Question: Here is the error that I am seeing.

The "cardButton" is responsible for showing the next question. This is a small card app game that I am trying to make and as you can see from the image this is where I am having the issue with the code.
Here is the code:
'''
import UIKit
class MultipleViewController: UIViewController {
@IBOutlet weak var questionLabel2: UILabel!
@IBOutlet var answerButtons: [UIButton]!
@IBOutlet weak var cardButton: UIButton!
@IBAction func cardButtonHandle(_ sender: Any) {
cardButton.isEnabled = true
if questionIdx < count(mcArray) - 1 { // There are still more questions
questionIdx += 1 //
} else {
questionIdx = 0
}
nextQuestion()
}
@IBAction func answerButtonHandle(_ sender: UIButton) {
if sender.titleLabel?.text == correctAnswer{
sender.backgroundColor = UIColor.green
print("Correct!")
} else {
sender.backgroundColor = UIColor.red
print("Wrong Answer")
}
for button in answerButtons{
button.isEnabled = false
if button.titleLabel?.text == correctAnswer {
button.backgroundColor = UIColor.green
}
}
cardButton.isEnabled = true // next question
}
var correctAnswer: String? // correct answers
var answers = [String]() // answers
var question : String? // Questions
var questionIdx = 0 // not sure what this is ?
override func viewDidLoad() {
super.viewDidLoad()
// titleForButtons() // call buttons as soon its loaded..
cardButton.isEnabled = false
nextQuestion()
}
func nextQuestion (){
let currentQuestion = mcArray![questionIdx]
answers = currentQuestion["Answers"] as! [String]
correctAnswer = currentQuestion["CorrectAnswer"] as? String
question = currentQuestion["Question"] as? String
titleForButtons ()
}
func titleForButtons (){
for (idx,button) in answerButtons .enumerated() {
button.titleLabel?.lineBreakMode = .byWordWrapping
button.setTitle(answers[idx],for:.normal)
button.isEnabled = true
}
questionLabel2.text = question
}
}
'''
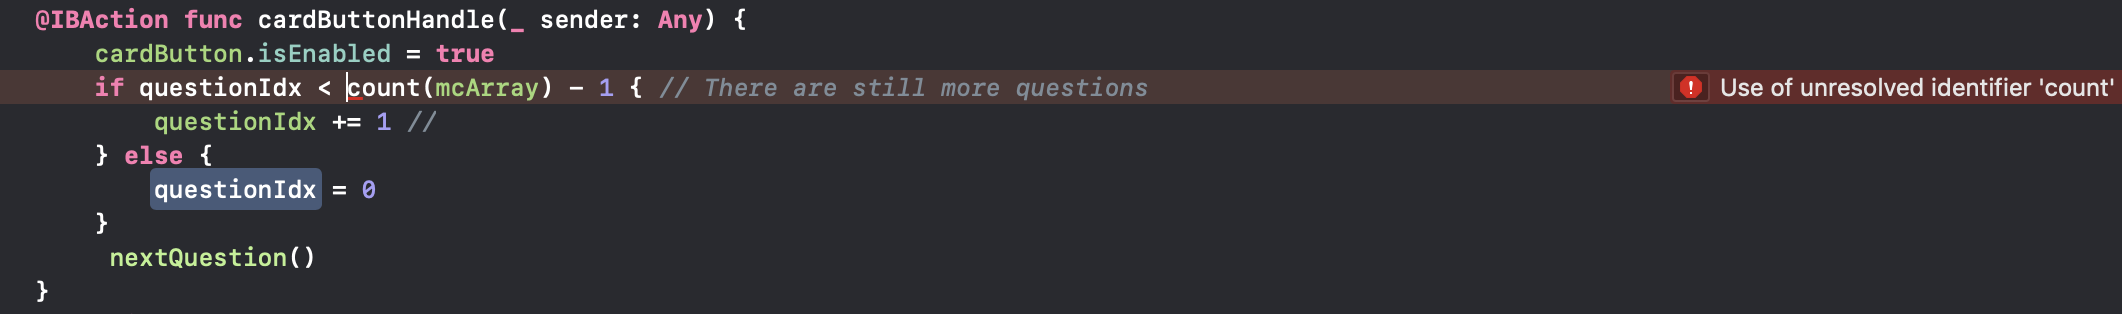
Answer: The following should work, you did not have the correct syntax for the length of the array. Note that if you have not initialized your questions array, this would cause a crash. Therefore you might want to add a guard into your code. Perhaps use the following
'''
@IBAction func cardButtonHandle(_ sender: Any) {
cardButton.isEnabled = true
if questionIdx < (mcArray!.count) - 1 { // There are still more questions
questionIdx += 1 //
} else {
questionIdx = 0
}
nextQuestion()
}
'''